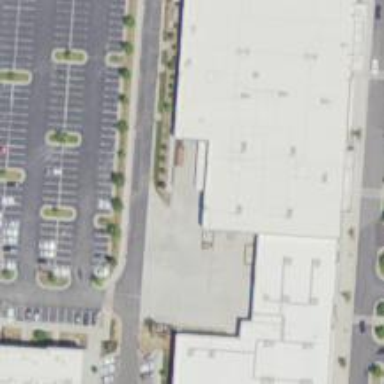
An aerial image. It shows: Commercial building.